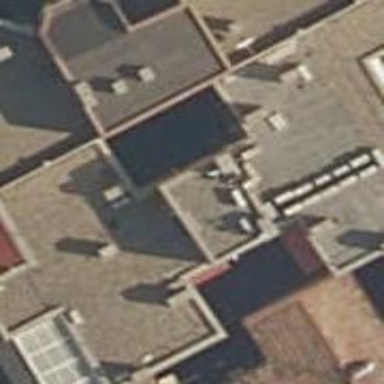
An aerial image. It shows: Residential building.